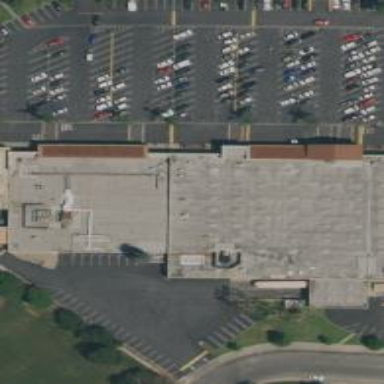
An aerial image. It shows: Retail building.